Question: I have 3 table. purchase_order, goods_receive, purchase_transaction.
*** My purchase_order id is show as order_id.
1. I need sum all Quantity form goods_receive table as order id.
2. secondly I need sum amount form purchase_transaction tabel as order id.
see my attachment image for more clear >>

'''
<?php
include("db.php");
$sqlnew="SELECT purchase_order.id , purchase_order.quantity,
purchase_order.unit_price, purchase_order.total_amount,
sum(goods_receive.quantity) as qua , sum(purchase_transaction.amount) as amount
FROM purchase_order
JOIN goods_receive ON purchase_order.id = goods_receive.order_id
JOIN purchase_transaction ON purchase_order.id = goods_receive.order_id
GROUP BY goods_receive.order_id";
$resultnew=mysql_query($sqlnew);
?>
<table class="table table-bordered data-table" border="1">
<thead>
<tr>
<th>Order ID</th>
<th>Quantity</th>
<th> Receive Quantity</th>
<th>Unit Price</th>
<th>Total Amount</th>
<th>Paid Amount</th>
</tr>
</thead>
<tbody>
<?php
while($rows=mysql_fetch_array($resultnew)){
?>
<tr class="gradeX">
<td><a href="purchase_order_single_details.php?id=<?php echo $rows['id']; ?>"><?php echo $rows['id']; ?></td>
<td><?php echo $rows['quantity']; ?></td>
<td><?php echo $rows['qua']; ?></td>
<td><?php echo $rows['unit_price']; ?></td>
<td><?php echo $rows['total_amount']; ?></td>
<td><?php echo $rows['amount']; ?></td>
</tr>
<?php
}
?>
</tbody>
</table>
</div>
</div>
</div>
</div>
</div>
</div>
<!--Footer-part-->
'''
Please help me...
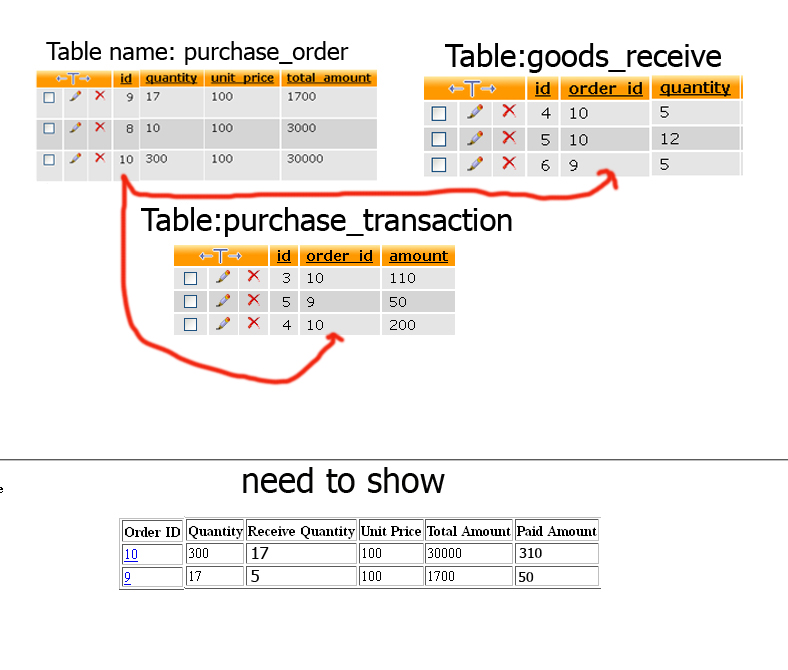
Answer: Join with subqueries that calculate the totals you want
'''
SELECT po.order_id, po.quantity, gr.quantity AS receive_quantity,
po.unit_price, po.total_amount, pt.amount AS paid_amount
FROM purchase_order AS po
JOIN (SELECT order_id, SUM(quantity) AS quantity
FROM good_receive
GROUP BY order_id) AS gr ON gr.order_id = po.order_id
JOIN (SELECT order_id, SUM(amount) AS amount
FROM purchase_transaction
GROUP BY order_id) AS pt ON pt.order_id = po.order_id
'''